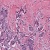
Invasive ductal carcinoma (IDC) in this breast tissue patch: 1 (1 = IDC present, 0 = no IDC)